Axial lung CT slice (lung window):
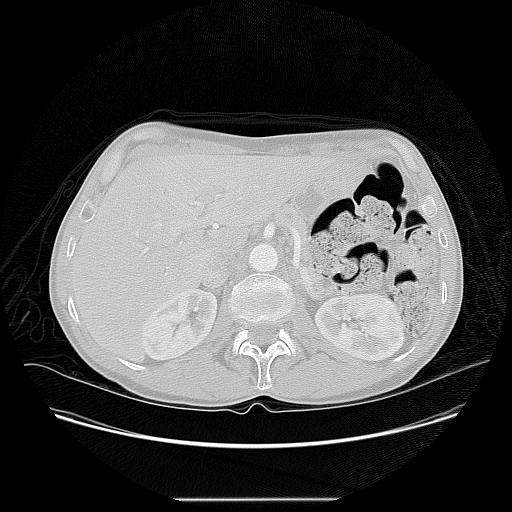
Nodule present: no